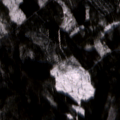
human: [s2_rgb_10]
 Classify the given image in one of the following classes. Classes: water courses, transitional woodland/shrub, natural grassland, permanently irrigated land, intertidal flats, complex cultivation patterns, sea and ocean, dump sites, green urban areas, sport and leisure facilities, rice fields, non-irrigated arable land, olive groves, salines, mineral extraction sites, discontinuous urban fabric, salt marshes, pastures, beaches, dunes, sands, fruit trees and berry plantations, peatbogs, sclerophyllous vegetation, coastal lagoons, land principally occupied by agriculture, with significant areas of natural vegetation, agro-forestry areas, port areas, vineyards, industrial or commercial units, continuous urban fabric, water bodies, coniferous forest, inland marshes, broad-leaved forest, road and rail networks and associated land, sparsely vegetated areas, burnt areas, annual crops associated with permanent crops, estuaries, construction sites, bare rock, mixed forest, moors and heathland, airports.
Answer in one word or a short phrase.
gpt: coniferous forest, mixed forest, transitional woodland/shrub